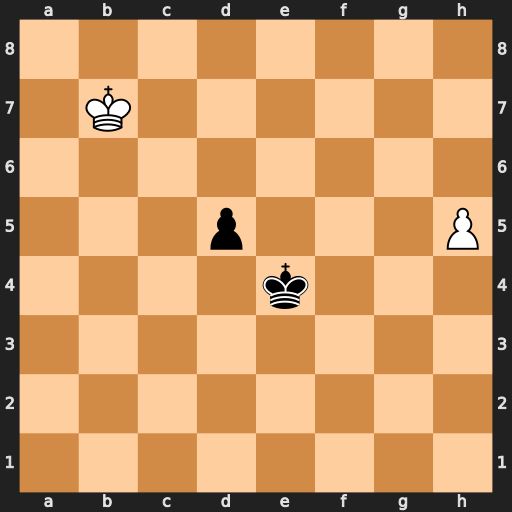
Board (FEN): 8/1K6/8/3p3P/4k3/8/8/8
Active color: w
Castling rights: -
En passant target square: -
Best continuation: h6 d4 h7 d3 h8=Q